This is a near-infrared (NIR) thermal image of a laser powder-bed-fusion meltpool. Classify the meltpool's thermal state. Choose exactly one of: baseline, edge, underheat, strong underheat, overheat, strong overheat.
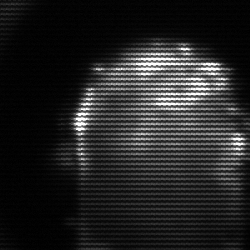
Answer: baseline